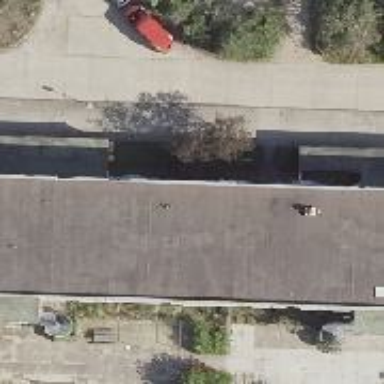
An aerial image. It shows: Kindergarten with flat roof.